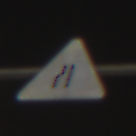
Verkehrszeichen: EinseitigVerengteFahrbahnLinks
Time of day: Night
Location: Outdoor (Urban)
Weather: Clear
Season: NotSpecified
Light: Artificial